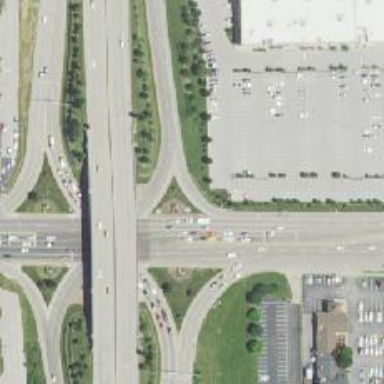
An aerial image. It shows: Trunk link highway.